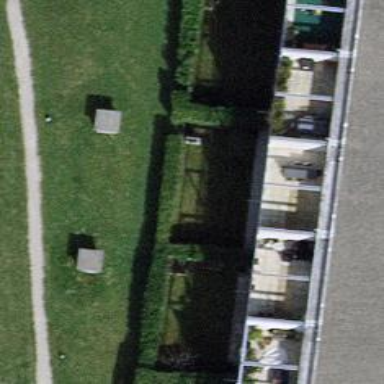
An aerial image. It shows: Garden enclosed by fence.